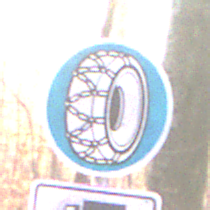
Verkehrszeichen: SchneekettenVorgeschrieben
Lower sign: SonstigeOderMehrspurigeFahrzeuge3
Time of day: SunriseSunset
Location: Outdoor (Nature)
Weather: Clear
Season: Autumn
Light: Natural